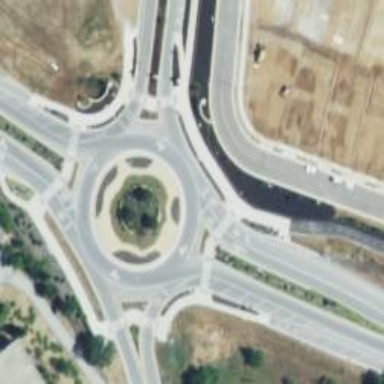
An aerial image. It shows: Secondary road around roundabout.